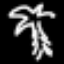
Label: palm tree